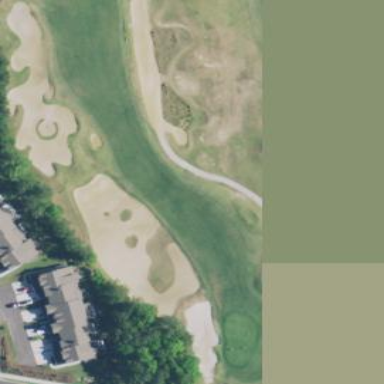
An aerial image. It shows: Sand bunker on golf course.